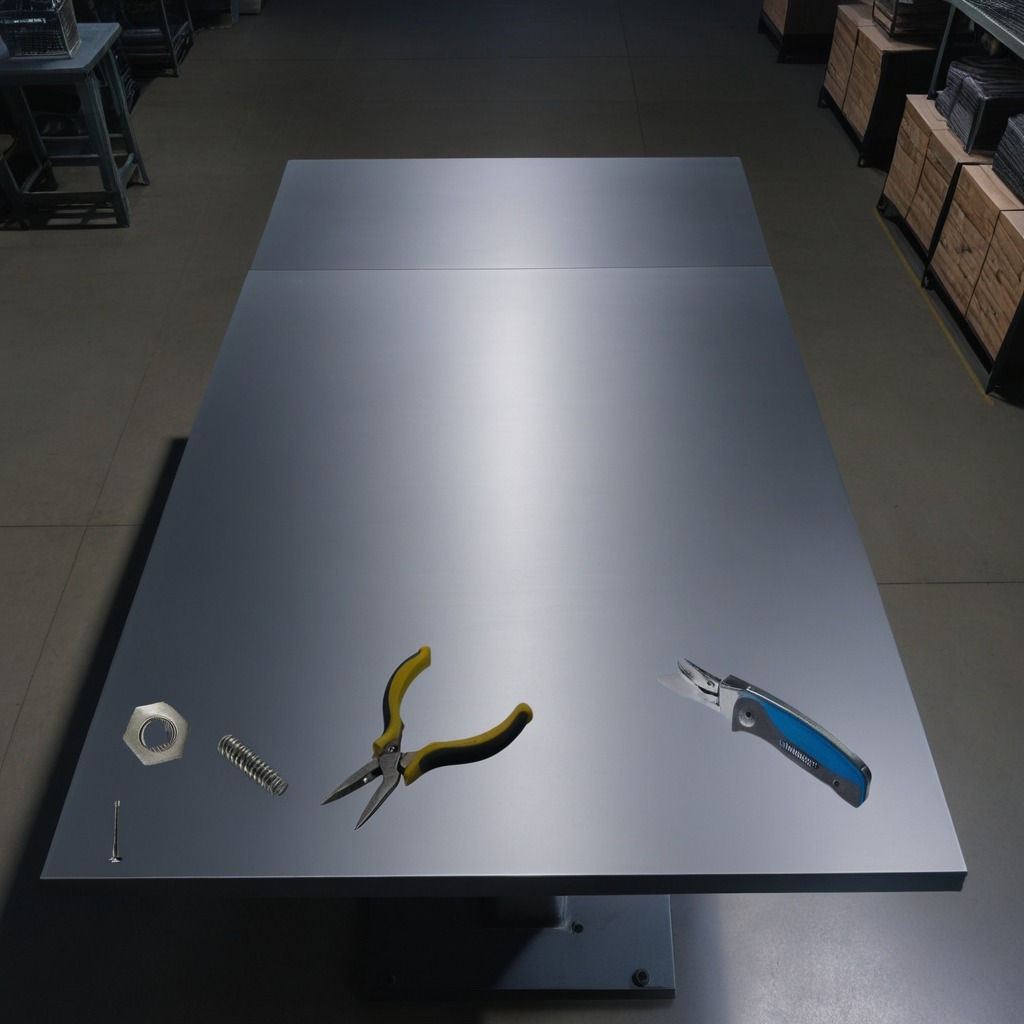
A utility knife, an iron nail, a pair of pliers, a coiled metal spring, and a metal nut are lying on the tabletop.